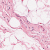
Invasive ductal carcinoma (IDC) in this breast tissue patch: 0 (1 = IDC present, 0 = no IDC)